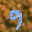
Label: 9